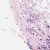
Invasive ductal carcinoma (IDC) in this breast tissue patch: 1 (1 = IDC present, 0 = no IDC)